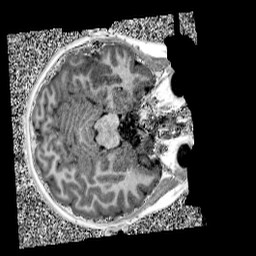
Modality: UNIT1
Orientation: axial
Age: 10
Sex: female
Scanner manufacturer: siemens
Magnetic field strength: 3 T
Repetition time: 4 s
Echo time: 0.00299 s